Field crop: maize
Growth stage: 2
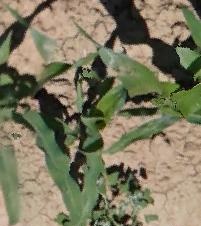
Species: maize